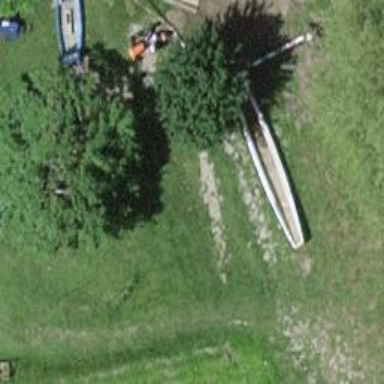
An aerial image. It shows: Playground structure themed as boat.